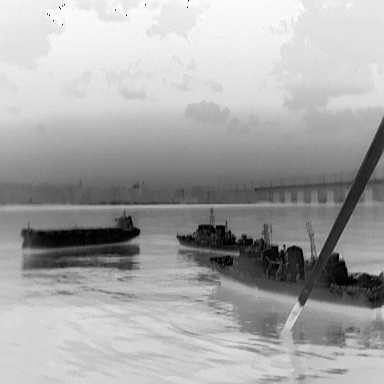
There are three objects shown in the infrared image, including a liner, and two warships.